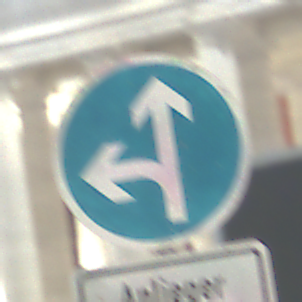
Verkehrszeichen: VorgeschriebeneFahrtrichtungGeradeausOderLinks
Zusatzzeichen unten: PersonengruppenFrei2
Umgebung: Outdoor, Urban
Tageszeit: Night
Wetter: PartlyCloudy
Licht: Artificial
Jahreszeit: NotSpecified
Kontrast: HighContrast